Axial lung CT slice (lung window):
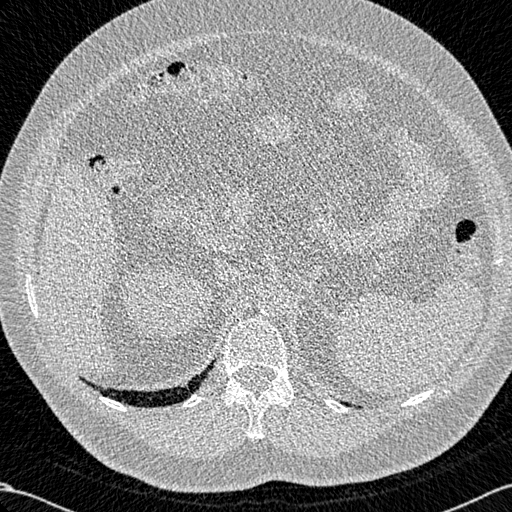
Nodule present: no